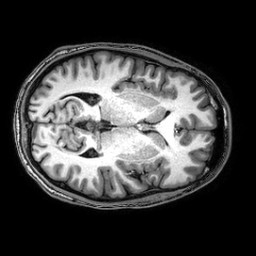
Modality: T1w
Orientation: axial
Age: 22
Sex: male
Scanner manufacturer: philips
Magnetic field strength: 3 T
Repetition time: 8.2 s
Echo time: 0.0037 s